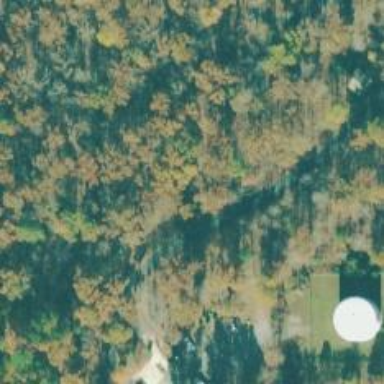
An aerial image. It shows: Disc golf basket.